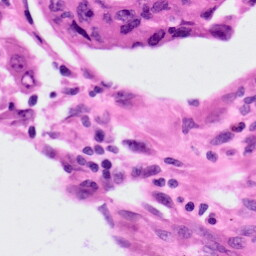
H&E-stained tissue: Lung